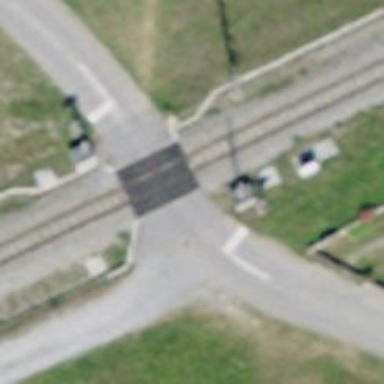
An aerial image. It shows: Level crossing along the railway.